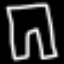
Label: pants